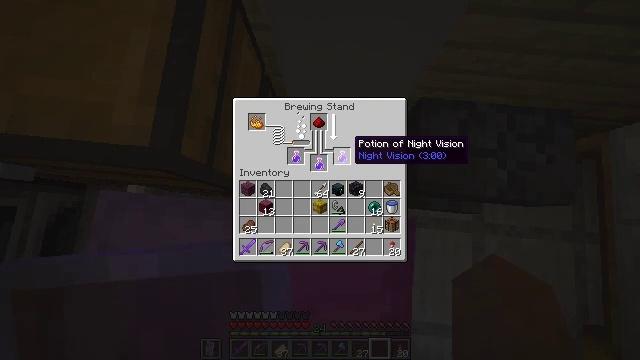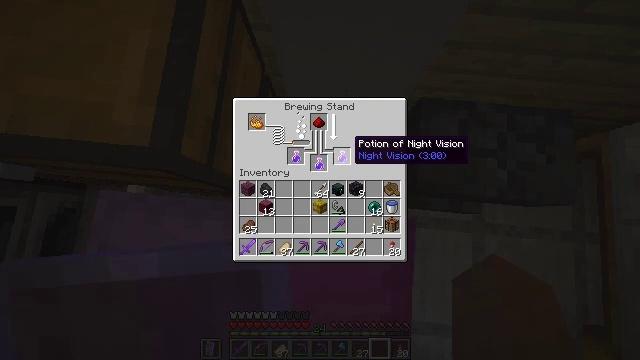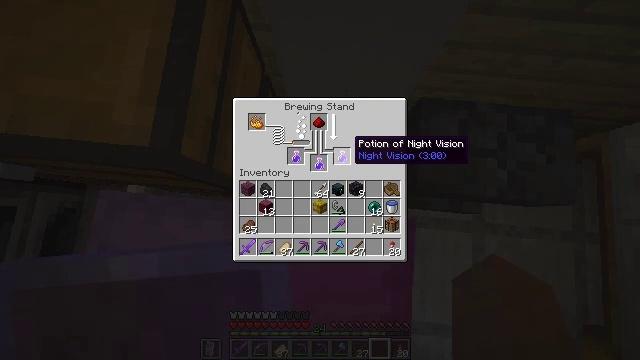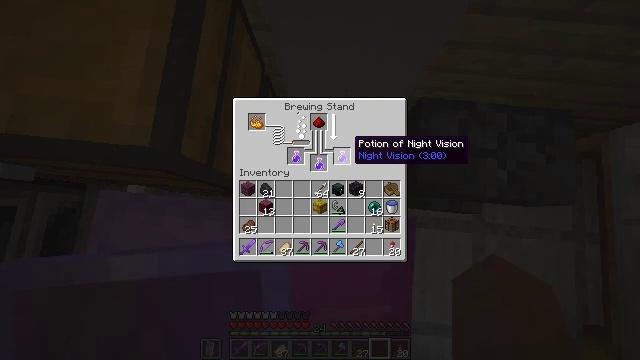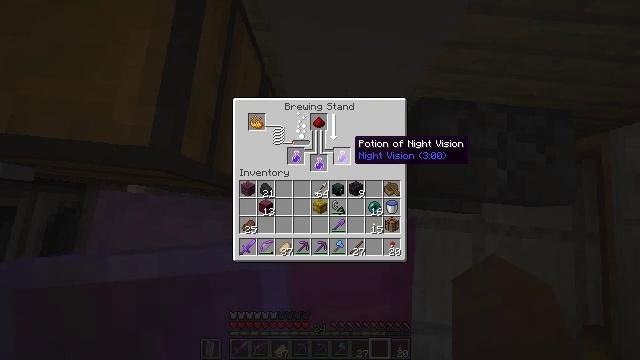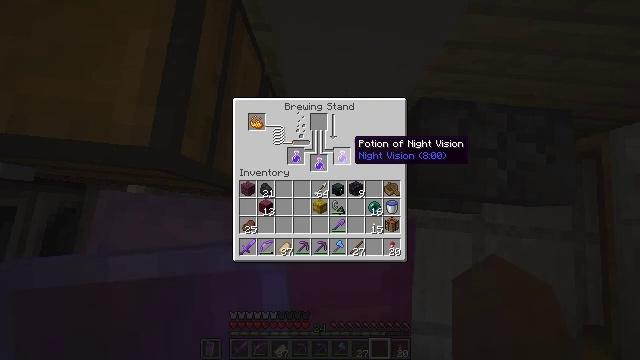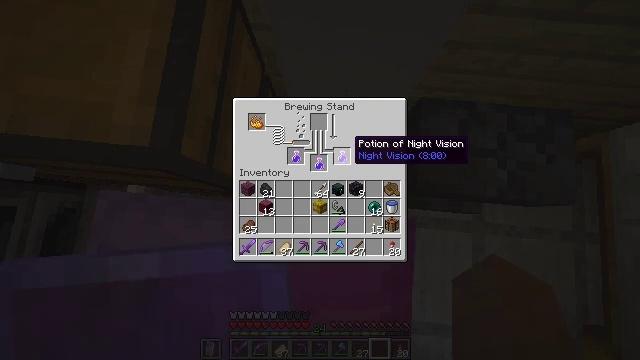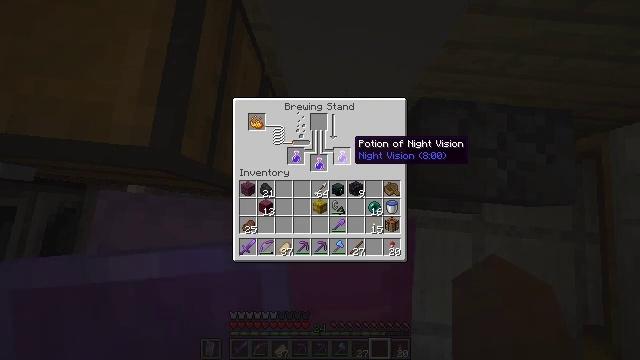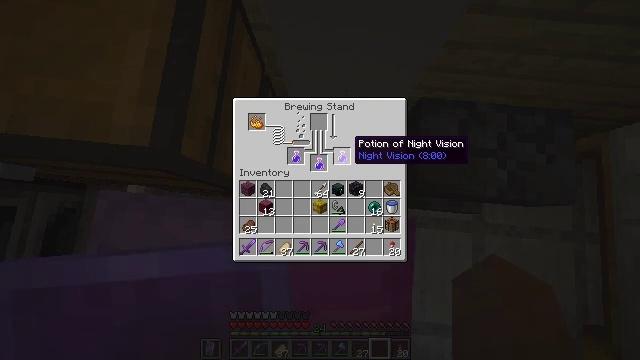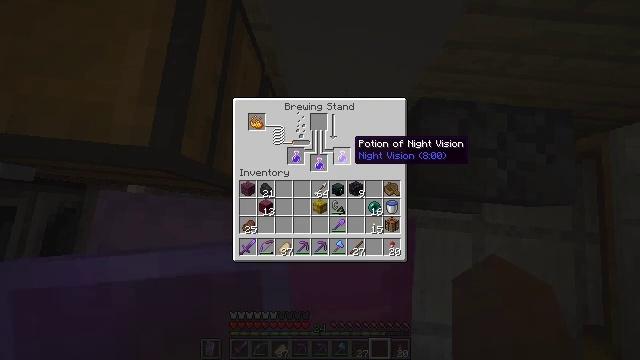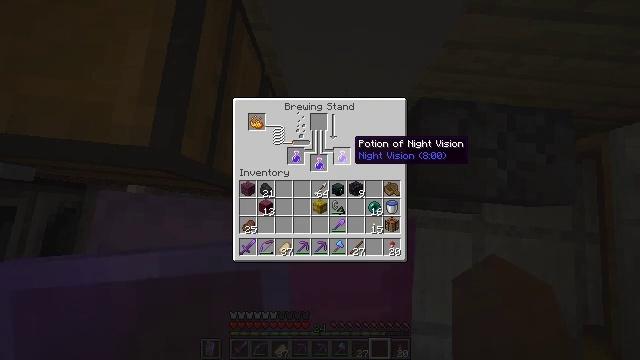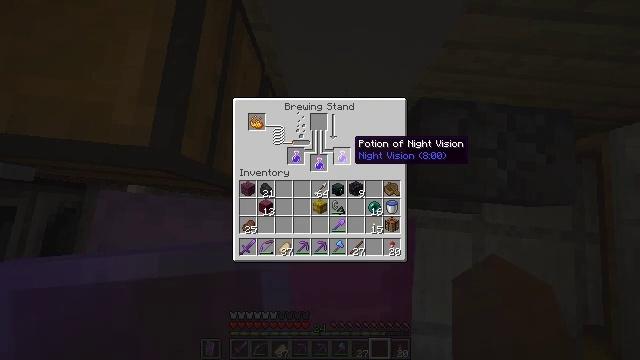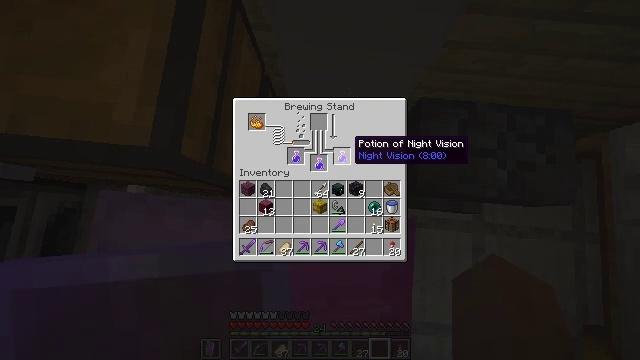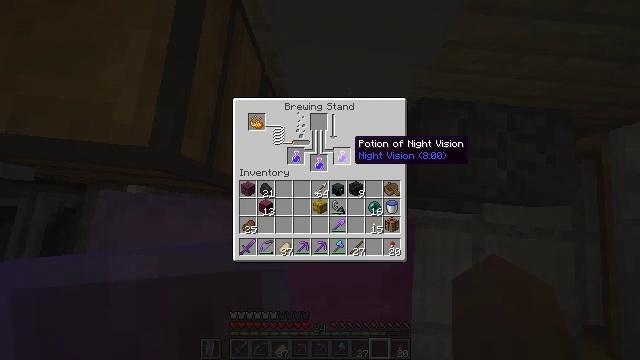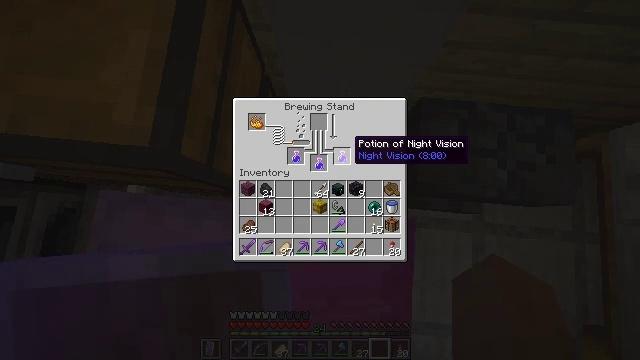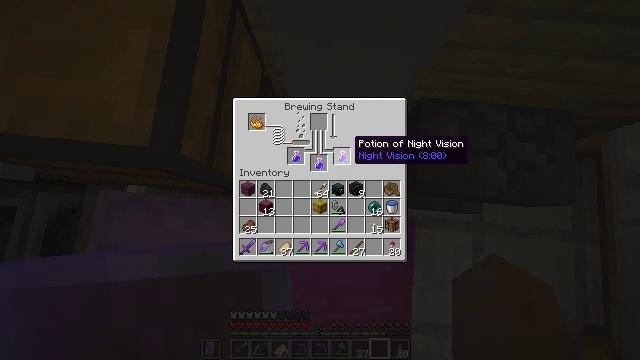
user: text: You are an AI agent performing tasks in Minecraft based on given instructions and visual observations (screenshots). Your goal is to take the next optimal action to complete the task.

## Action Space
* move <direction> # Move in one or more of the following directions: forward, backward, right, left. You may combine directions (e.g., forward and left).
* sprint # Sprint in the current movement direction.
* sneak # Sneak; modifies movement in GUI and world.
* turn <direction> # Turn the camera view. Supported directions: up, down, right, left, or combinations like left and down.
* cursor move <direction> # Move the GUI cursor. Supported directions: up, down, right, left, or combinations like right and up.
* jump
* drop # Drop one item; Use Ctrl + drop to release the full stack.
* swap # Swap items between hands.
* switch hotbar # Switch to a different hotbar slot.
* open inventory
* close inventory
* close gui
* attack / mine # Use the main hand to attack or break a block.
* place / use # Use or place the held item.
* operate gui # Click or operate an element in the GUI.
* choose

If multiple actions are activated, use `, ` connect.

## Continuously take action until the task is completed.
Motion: motion action
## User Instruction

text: Gather the magenta shulker box from the ground.
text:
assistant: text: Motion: no_op
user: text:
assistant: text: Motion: no_op
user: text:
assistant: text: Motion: no_op
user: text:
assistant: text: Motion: no_op
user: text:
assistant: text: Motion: no_op
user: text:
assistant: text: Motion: no_op
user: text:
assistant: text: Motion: no_op
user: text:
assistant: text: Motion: no_op
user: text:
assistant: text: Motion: no_op
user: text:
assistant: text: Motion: no_op
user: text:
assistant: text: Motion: no_op
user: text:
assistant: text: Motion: no_op
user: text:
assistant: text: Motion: no_op
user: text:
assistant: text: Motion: no_op
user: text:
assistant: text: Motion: sneak
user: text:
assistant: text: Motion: sneak
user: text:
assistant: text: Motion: sneak
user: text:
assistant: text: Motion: sneak
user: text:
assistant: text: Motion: sneak, attack / mine
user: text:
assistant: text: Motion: sneak, attack / mine
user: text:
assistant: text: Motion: sneak, attack / mine
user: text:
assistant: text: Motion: sneak
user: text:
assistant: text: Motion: sneak, turn left
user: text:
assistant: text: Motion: sneak, turn left
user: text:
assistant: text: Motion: sneak
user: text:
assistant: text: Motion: sneak
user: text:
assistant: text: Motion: sneak
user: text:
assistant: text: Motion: sneak
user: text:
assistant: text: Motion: sneak
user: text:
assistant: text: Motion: sneak, attack / mine